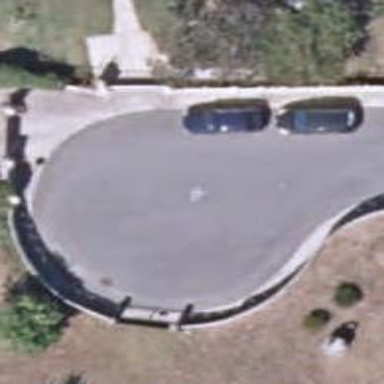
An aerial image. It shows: Turning circle on the road.